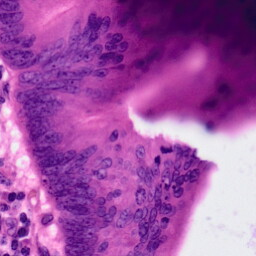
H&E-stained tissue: Colon